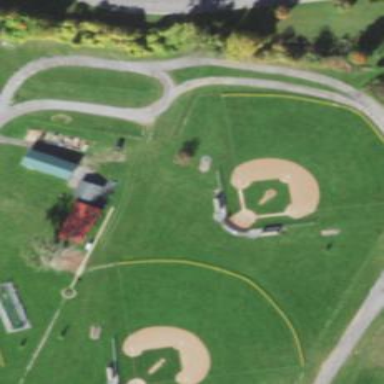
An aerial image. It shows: Baseball pitch for leisure land.